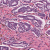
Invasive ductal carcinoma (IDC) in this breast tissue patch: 1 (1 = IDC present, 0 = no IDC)